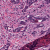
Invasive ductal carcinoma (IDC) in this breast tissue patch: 1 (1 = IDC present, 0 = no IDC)